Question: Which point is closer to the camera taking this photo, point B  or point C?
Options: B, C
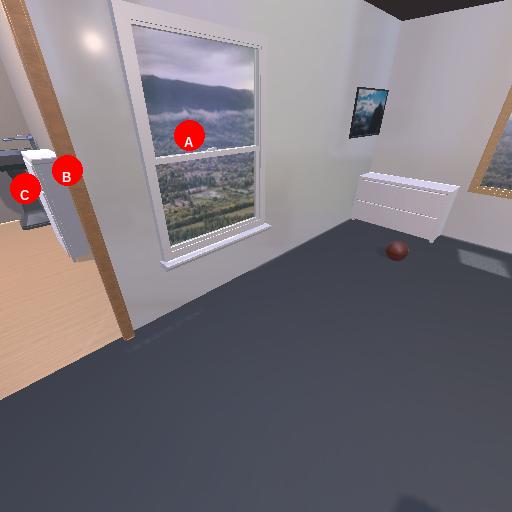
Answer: B